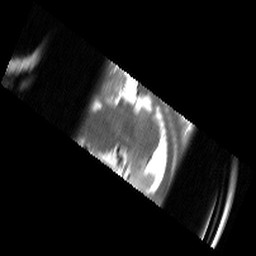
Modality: T2w
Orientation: sagittal
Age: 18
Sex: female
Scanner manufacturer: siemens
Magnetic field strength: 3 T
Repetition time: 6.26 s
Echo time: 0.064 s